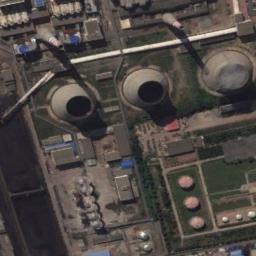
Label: thermal_power_station